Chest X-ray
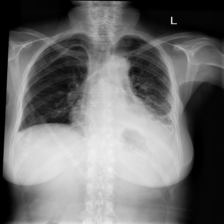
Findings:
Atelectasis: positive
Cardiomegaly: negative
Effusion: positive
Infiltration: positive
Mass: negative
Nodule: negative
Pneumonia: negative
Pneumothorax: negative
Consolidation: positive
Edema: negative
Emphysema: negative
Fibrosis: negative
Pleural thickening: negative
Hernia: negative